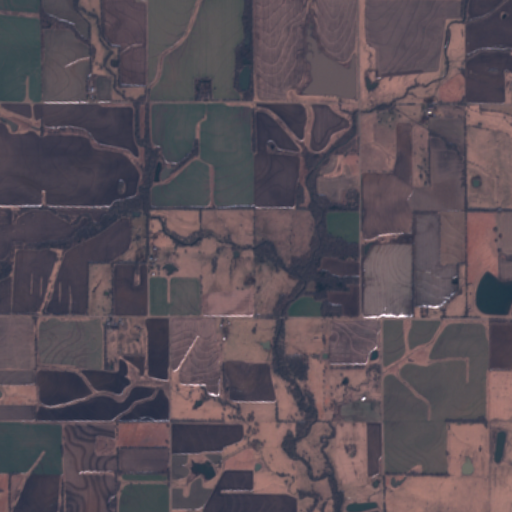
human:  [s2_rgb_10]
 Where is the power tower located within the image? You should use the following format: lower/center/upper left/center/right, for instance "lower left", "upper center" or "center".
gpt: The power tower is located in the upper right of the image.
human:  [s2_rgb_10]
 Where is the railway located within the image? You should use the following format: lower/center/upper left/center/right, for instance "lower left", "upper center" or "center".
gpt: The railway is located in the upper of the image.
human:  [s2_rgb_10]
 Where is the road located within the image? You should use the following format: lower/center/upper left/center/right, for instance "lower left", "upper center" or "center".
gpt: There is no road in the image.